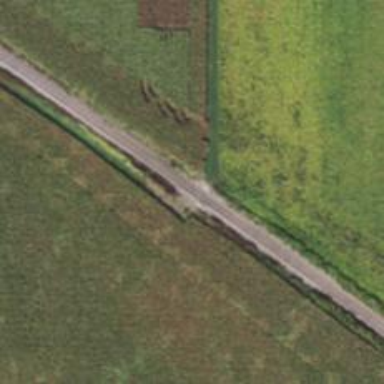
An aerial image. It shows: Railway track.